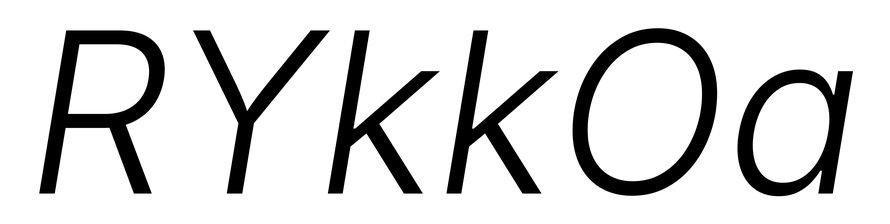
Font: Inter-Italic_Light_Italic